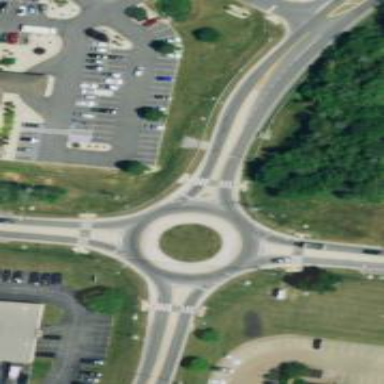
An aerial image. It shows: Secondary road with asphalt surface leading to roundabout junction.